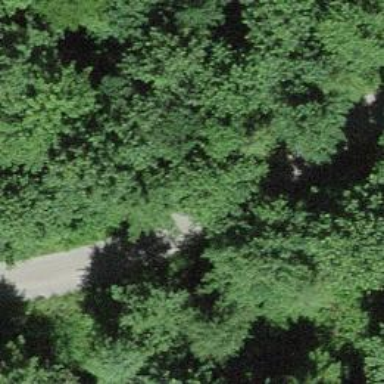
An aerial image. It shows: Paved service road.